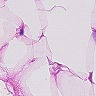
Metastatic tissue present: no